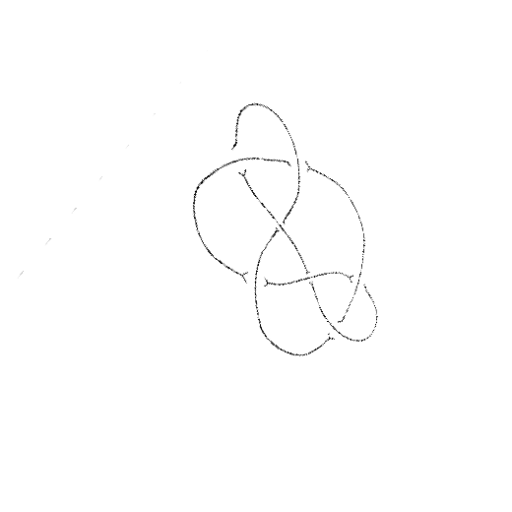
Crossing number: 7